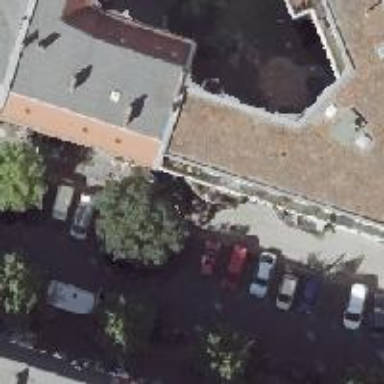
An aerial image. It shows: Parking entrance.